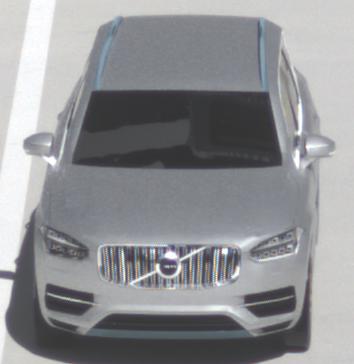
Make: Volvo
Model: XC90 B5
Detailed model: XC90 (L)
Model produced from: 2019/08
Model produced until: 2020/04
Doors: 5
Color: white
Road condition: dry road
Daytime: morning or afternoon
Contrast: high contrast